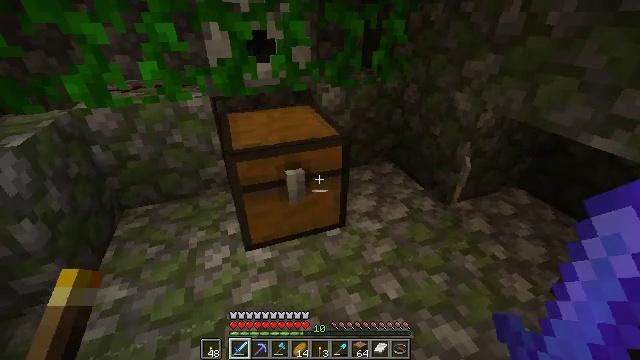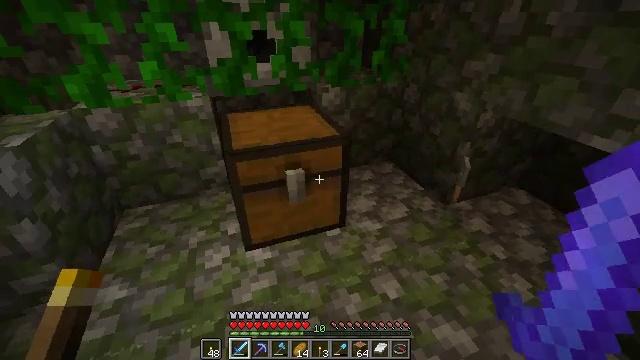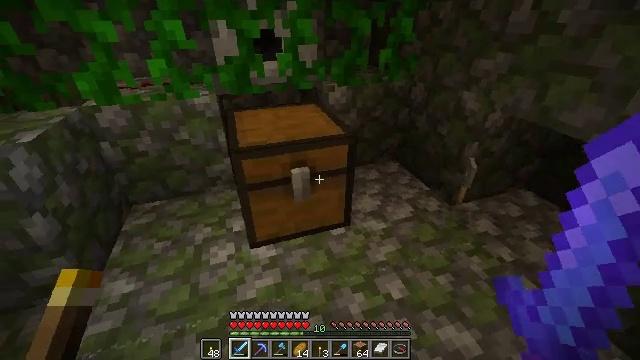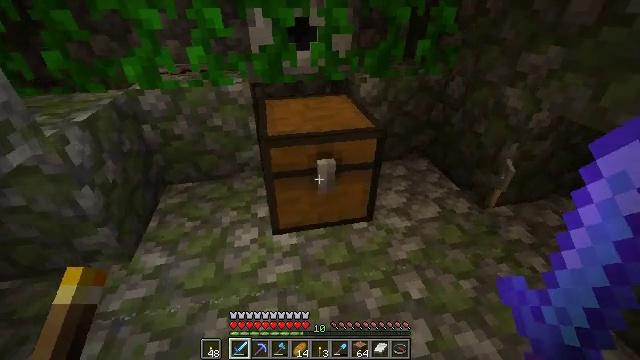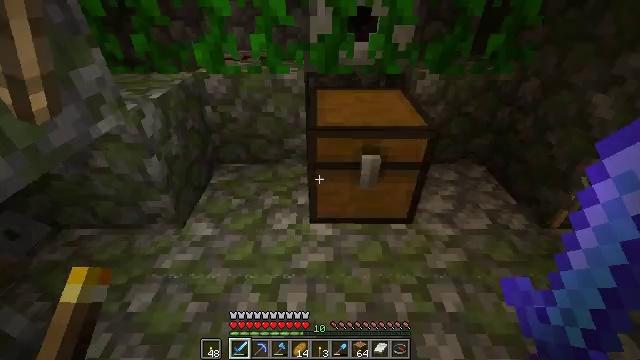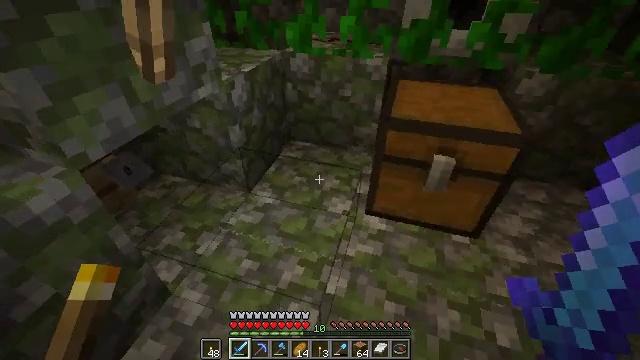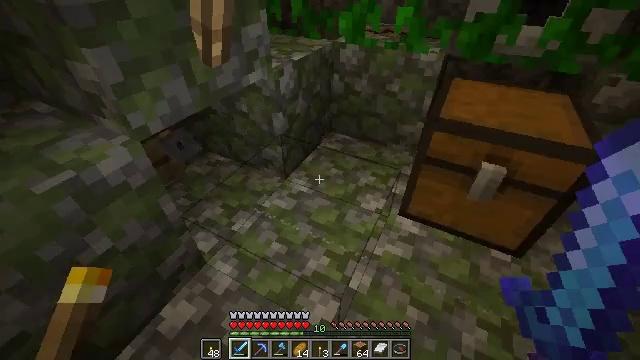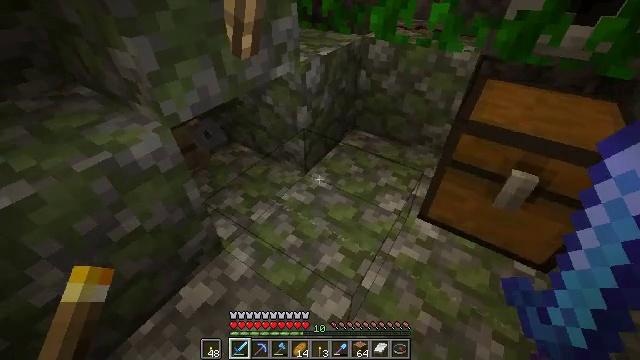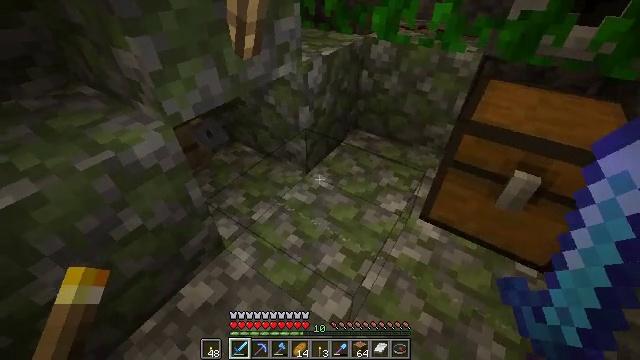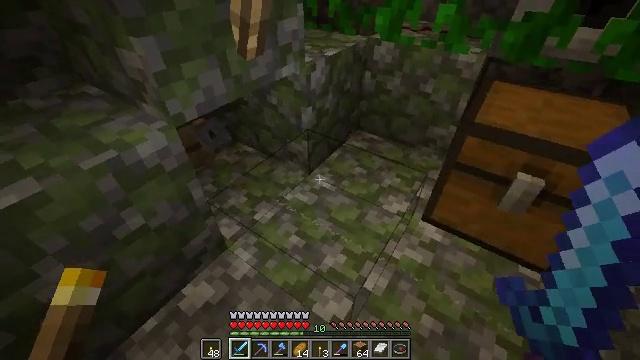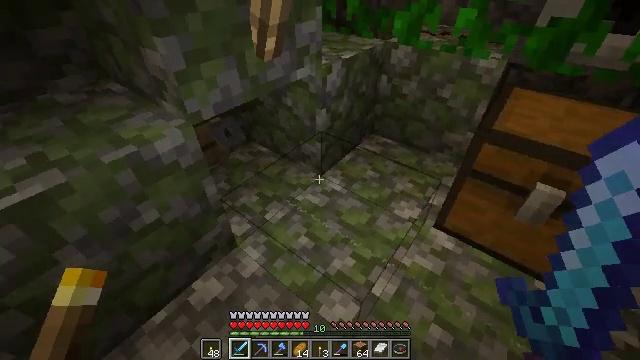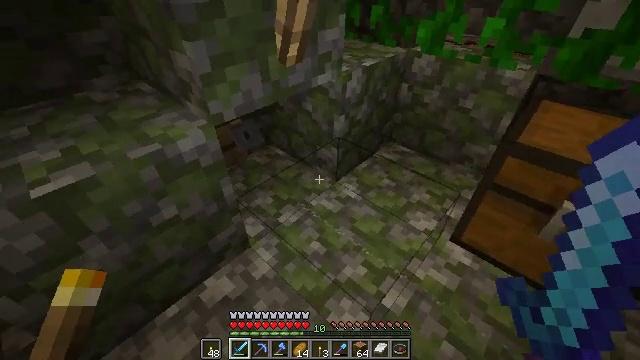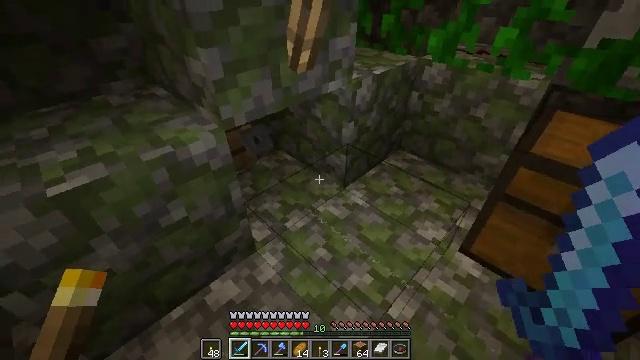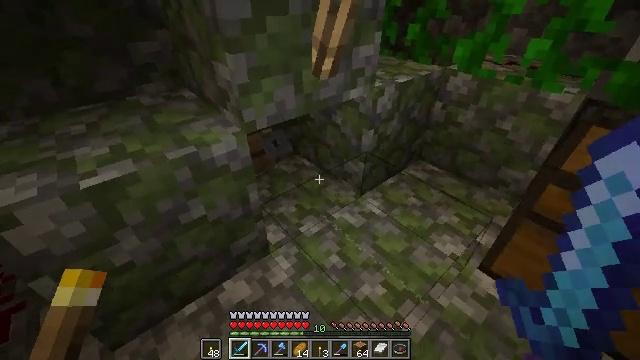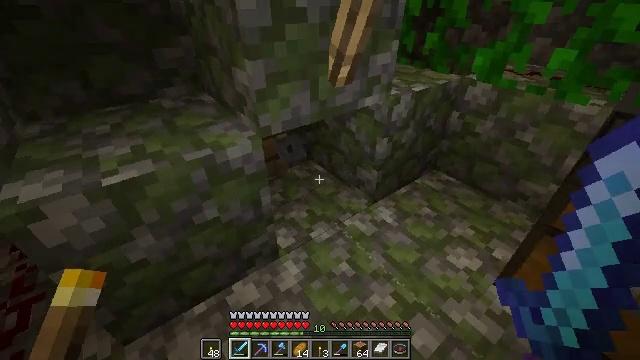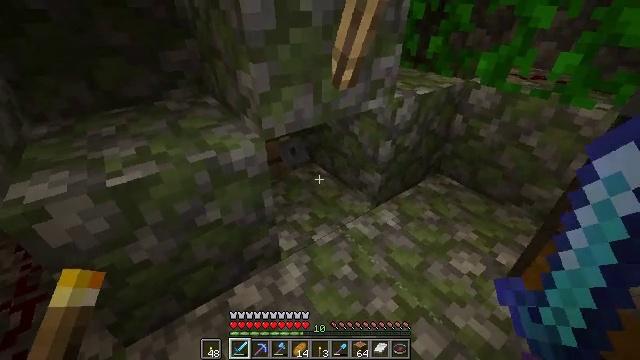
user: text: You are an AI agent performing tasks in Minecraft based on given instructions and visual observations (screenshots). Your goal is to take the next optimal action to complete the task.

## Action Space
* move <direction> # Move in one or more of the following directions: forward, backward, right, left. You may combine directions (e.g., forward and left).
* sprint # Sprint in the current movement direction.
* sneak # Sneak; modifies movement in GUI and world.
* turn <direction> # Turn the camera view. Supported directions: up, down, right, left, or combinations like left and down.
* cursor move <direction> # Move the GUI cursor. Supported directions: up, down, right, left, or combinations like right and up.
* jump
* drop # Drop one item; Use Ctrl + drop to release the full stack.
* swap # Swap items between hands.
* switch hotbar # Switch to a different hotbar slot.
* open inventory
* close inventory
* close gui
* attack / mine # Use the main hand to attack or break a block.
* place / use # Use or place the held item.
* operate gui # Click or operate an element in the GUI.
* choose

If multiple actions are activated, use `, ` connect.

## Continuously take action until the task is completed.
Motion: motion action
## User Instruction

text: Collect the tripwire hook for later use.
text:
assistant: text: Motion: no_op
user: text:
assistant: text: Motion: turn left
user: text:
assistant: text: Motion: turn left and down
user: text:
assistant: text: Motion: turn left and down
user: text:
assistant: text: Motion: turn left and down
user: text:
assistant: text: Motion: turn left and down
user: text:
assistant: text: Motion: turn left
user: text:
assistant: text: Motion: no_op
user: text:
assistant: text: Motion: no_op
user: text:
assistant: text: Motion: turn left
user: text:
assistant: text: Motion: turn left and up
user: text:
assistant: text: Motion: turn left and up
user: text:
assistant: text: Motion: turn left and up
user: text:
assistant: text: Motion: turn left and up
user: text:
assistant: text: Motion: no_op
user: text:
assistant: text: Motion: turn left
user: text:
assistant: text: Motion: turn left and up
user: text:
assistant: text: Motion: turn left and up
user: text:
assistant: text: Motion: turn left
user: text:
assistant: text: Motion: no_op
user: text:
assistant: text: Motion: attack / mine
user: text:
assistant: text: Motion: attack / mine
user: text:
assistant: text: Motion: attack / mine
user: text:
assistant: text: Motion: attack / mine
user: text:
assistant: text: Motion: attack / mine
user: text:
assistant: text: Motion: attack / mine